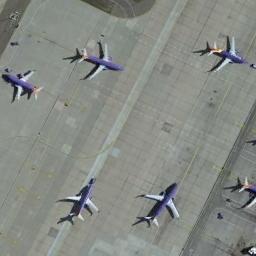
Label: airplane